Interaction volume radius: 10 \u00c5
Interaction volume height: 45 \u00c5
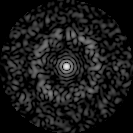
Disorder parameter: 0.8207